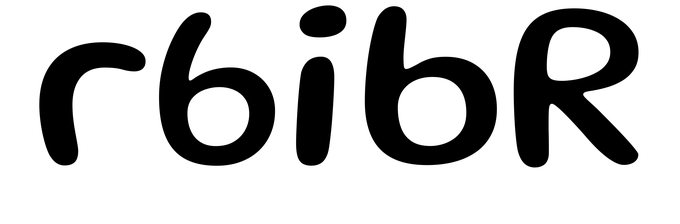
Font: Gluten_Regular